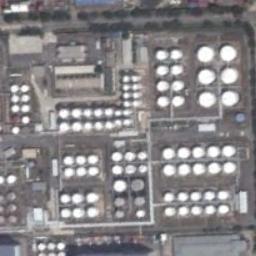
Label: storage_tank